Question: Count the number of objects in the diagram.
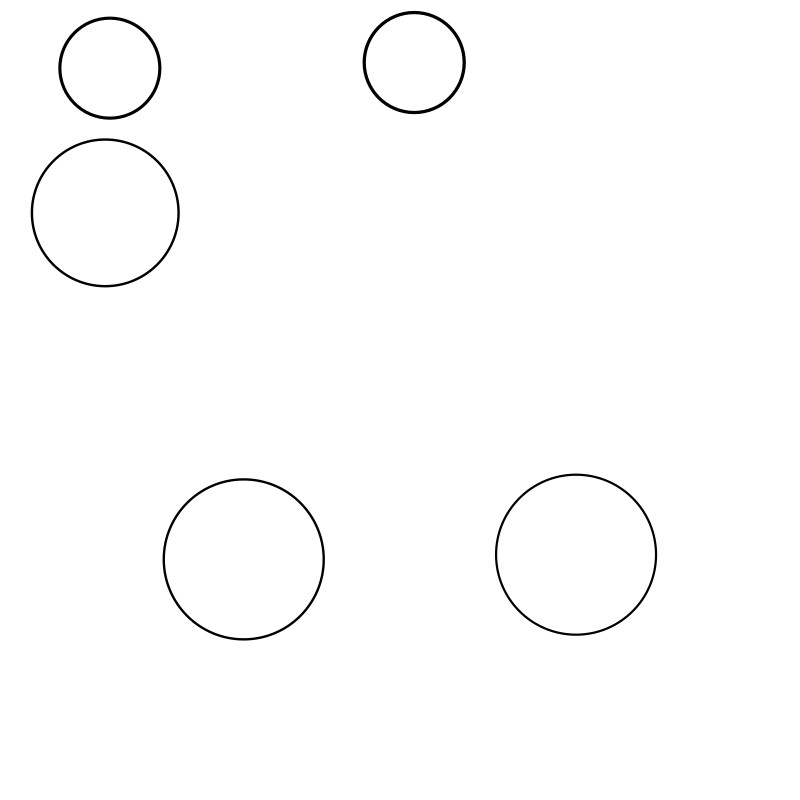
Answer: 5